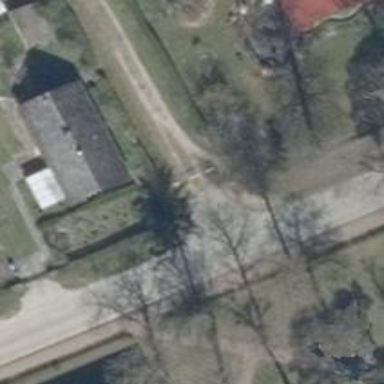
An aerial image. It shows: Residential road paved with concrete.